Interaction volume radius: 5 \u00c5
Interaction volume height: 20 \u00c5
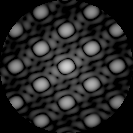
Disorder parameter: 0.02622